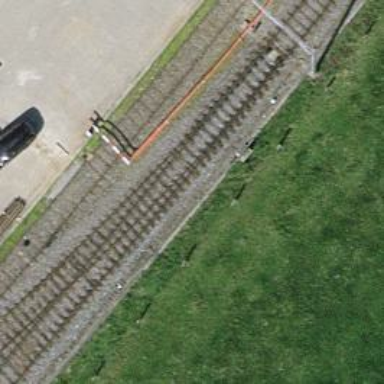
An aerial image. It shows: Siding railway track with electrified contact line.